Кот Леопольд сидел у края крыши. Два озорных мышонка выстрелили в него камнем из рогатки. Камень, описав дугу, упал у ног кота (см. рисунок) через время $\tau=1~с$.
На каком расстоянии $S$ от мышей находился кот Леопольд, если векторы скоростей камня в момент выстрела и в момент падения были взаимно перпендикулярны?
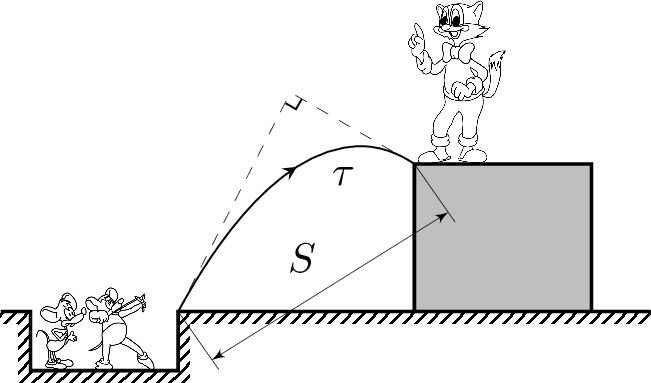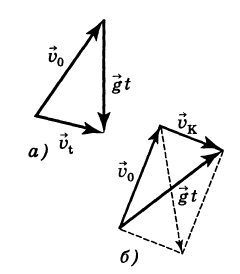
Решение: При движении камня в поле тяготения $$ \vec{v}_{t}=\vec{v}_{0}+\vec{g} t, \quad (1) $$ где $t$ — время от начала движения камня (см. рисунок $a$).  Вектор перемещения камня $$ \vec{s}(t)=\vec{v}_{0} t+\vec{g} \frac{t^{2}}{2}=\frac{2 \vec{v}_{0}+\vec{g} t}{2} t=\\ =\frac{\vec{v}_{0}+\left(\vec{v}_{0}+\bar{g} t\right)}{2} t=\frac{\vec{v}_{0}+\vec{v}_{t}}{2} t. $$ Тогда для момента $\tau$ найдем перемещение камня $$ |\vec{s}(\tau)|=\left|\frac{\vec{v}_{0}+\vec{v}_{к}}{2}\right| \tau. \quad (2) $$ Из рисунка $б$ видим, что в силу перпендикулярности векторов $\vec{v}_{0}$ и $\vec{v}_{к}$ (как диагонали прямоугольника) $$ \left|\vec{v}_{0}+\vec{v}_{к}\right|=\left|\vec{v}_{к}-\vec{v}_{0}\right|=g \tau. \quad (3) $$ Подставив $(3)$ в $(2)$, находим $$ |\vec{s}|=\frac{g \tau^{2}}{2}, \text { или } S \approx 5~м. $$
Ответ: $$ S \approx 5~м. $$
Темы:
T, Механика, Кинематика, Баллистика, Всероссийские